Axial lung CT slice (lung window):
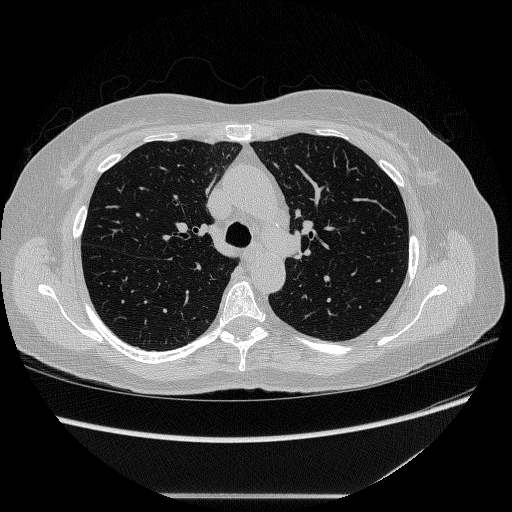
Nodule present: no